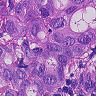
Metastatic tissue present: yes